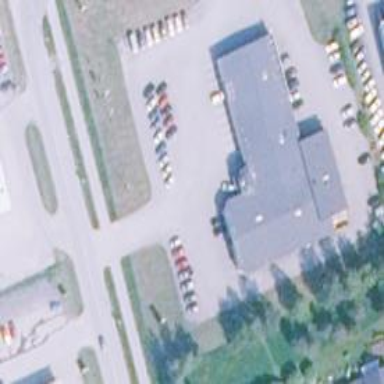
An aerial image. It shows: Building housing car shop.